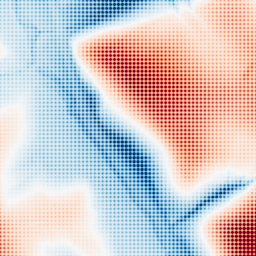
Category: classical
Decomposition family: gaussian_anisotropic
Decomposition parameters: sigma_x: 50
sigma_y: 50
Upsampling method: sinc_blackman
Upsampling parameters: scale: 8
kernel_size: 8
Upsampling scale: 8